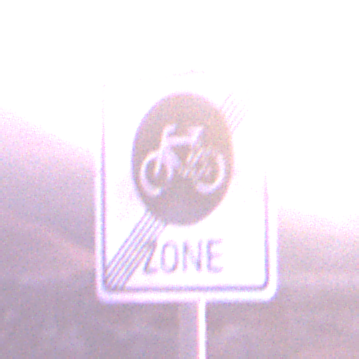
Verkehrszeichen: EndeFahrradzone
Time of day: Dawn
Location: Outdoor (Nature)
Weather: PartlyCloudy
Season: NotSpecified
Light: Natural